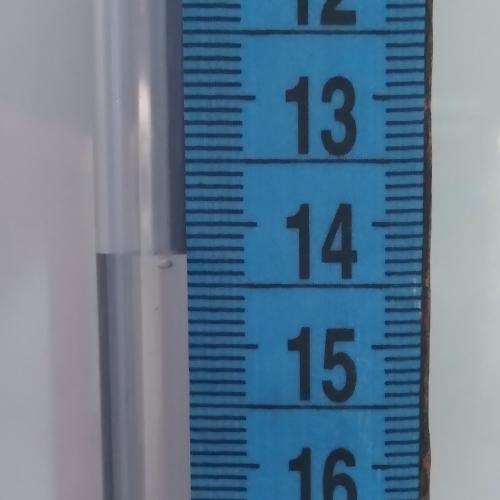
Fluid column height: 14.2 cm